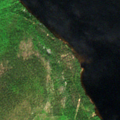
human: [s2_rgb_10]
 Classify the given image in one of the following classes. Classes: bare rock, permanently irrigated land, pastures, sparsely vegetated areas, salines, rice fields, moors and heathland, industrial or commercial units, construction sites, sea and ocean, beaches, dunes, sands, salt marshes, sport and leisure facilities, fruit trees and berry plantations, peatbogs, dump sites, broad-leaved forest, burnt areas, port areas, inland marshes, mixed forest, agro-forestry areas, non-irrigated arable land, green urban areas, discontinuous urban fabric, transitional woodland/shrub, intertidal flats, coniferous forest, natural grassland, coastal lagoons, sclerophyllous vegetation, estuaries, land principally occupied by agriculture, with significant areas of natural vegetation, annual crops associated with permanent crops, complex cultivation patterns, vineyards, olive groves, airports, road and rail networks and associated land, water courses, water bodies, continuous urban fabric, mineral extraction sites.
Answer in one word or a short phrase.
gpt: coniferous forest, mixed forest, water bodies